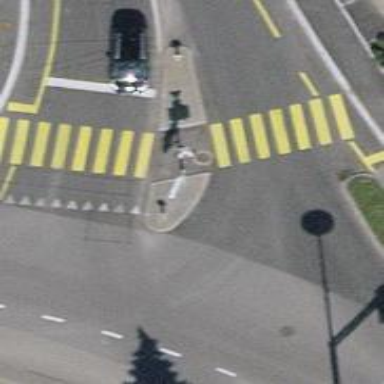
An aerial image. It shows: Road crossing with traffic signals and central island.